Interaction volume radius: 10 \u00c5
Interaction volume height: 15 \u00c5
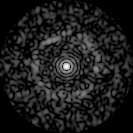
Disorder parameter: 0.8037